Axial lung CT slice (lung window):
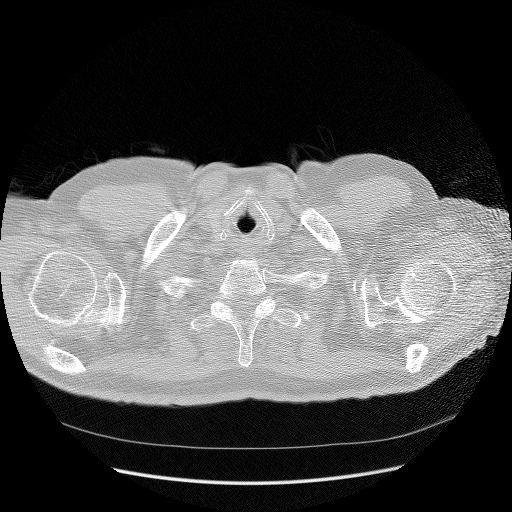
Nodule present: no